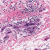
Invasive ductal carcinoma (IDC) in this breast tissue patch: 0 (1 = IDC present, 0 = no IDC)